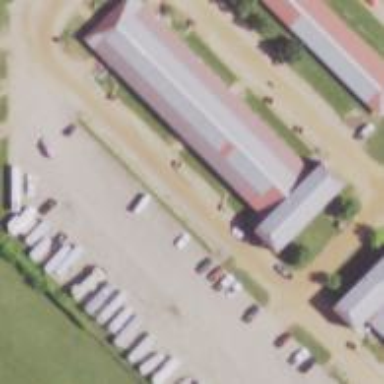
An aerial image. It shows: Stable.